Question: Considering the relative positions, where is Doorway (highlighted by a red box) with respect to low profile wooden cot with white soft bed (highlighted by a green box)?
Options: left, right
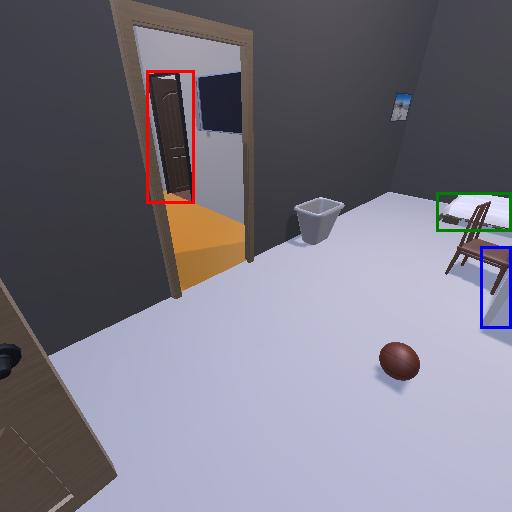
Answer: left